Interaction volume radius: 10 \u00c5
Interaction volume height: 15 \u00c5
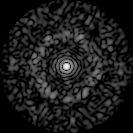
Disorder parameter: 0.8239